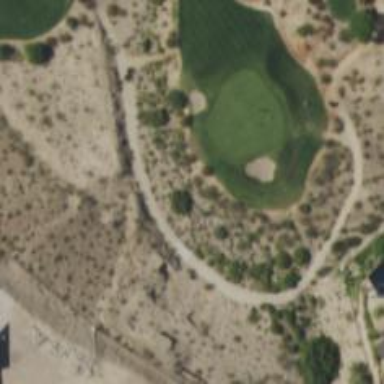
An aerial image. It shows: Area with grass used as rough in golf course.